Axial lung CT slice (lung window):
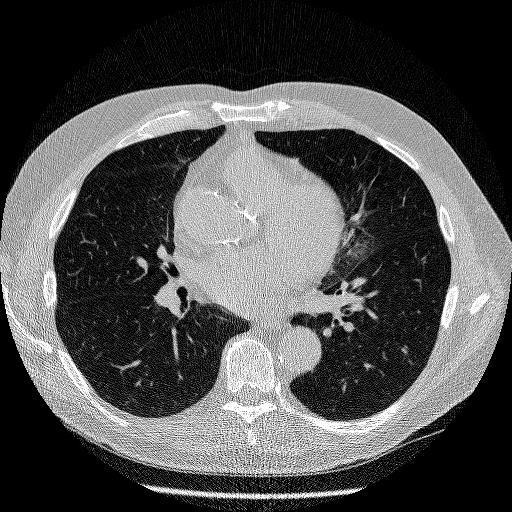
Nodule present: no